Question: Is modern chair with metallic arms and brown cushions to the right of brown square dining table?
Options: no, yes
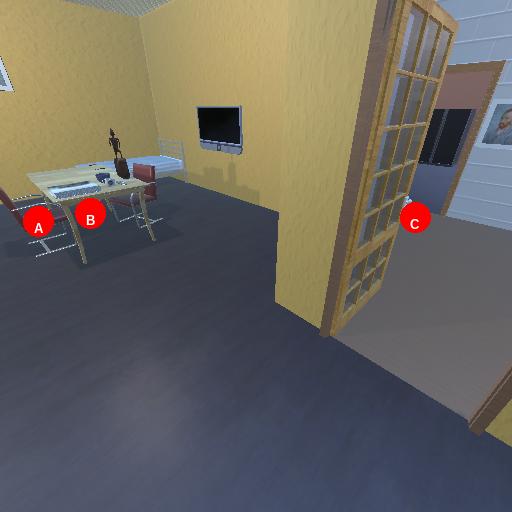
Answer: no